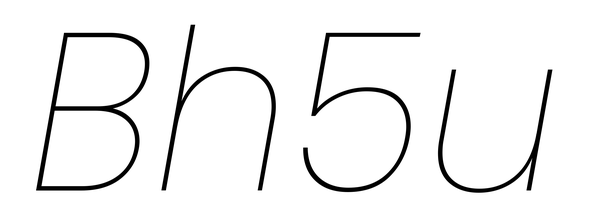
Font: Poppins-ThinItalic